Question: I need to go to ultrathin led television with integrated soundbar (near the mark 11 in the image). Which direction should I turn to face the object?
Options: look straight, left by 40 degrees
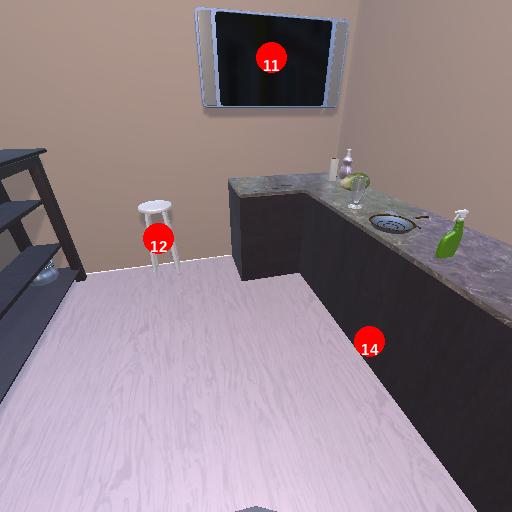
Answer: look straight